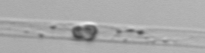
Label: Dactyliosolen_blavyanus